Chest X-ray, PA view. Patient: 42 years old, sex F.
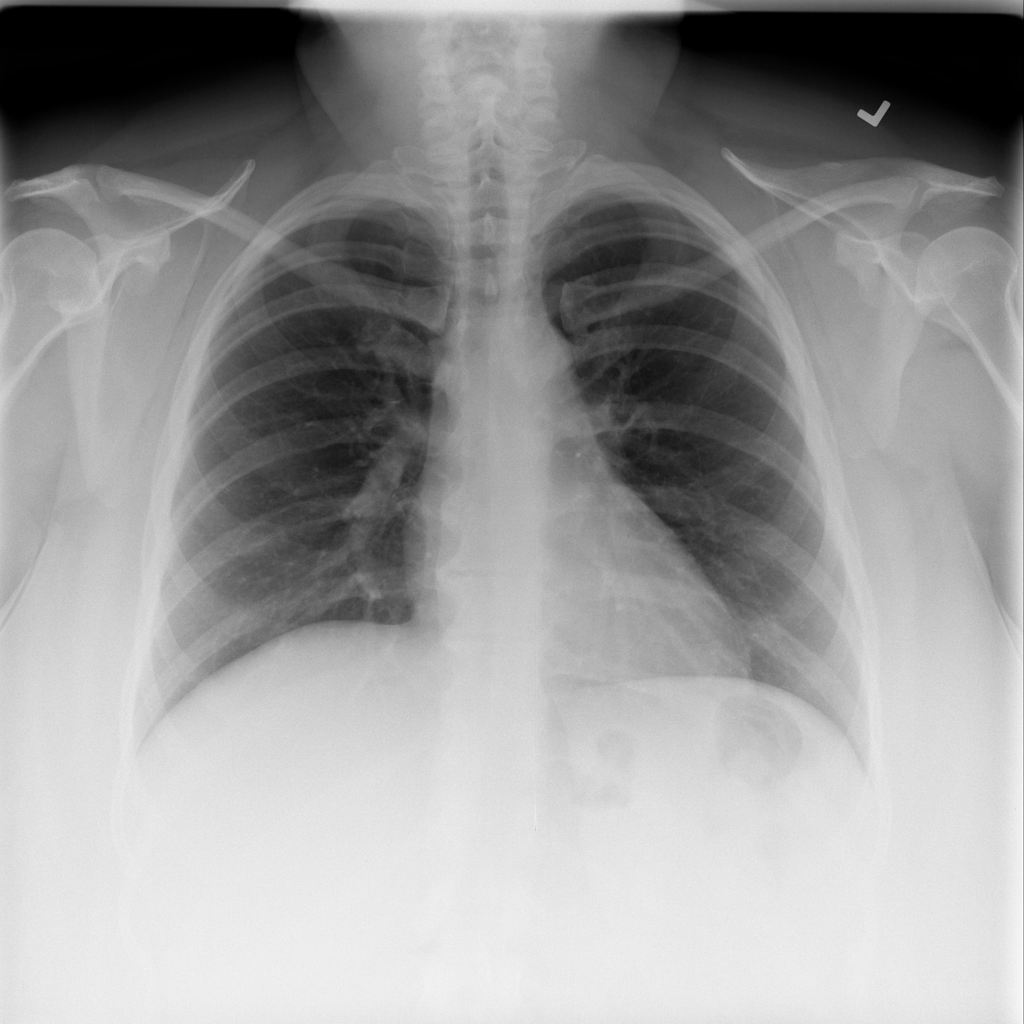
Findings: No Finding